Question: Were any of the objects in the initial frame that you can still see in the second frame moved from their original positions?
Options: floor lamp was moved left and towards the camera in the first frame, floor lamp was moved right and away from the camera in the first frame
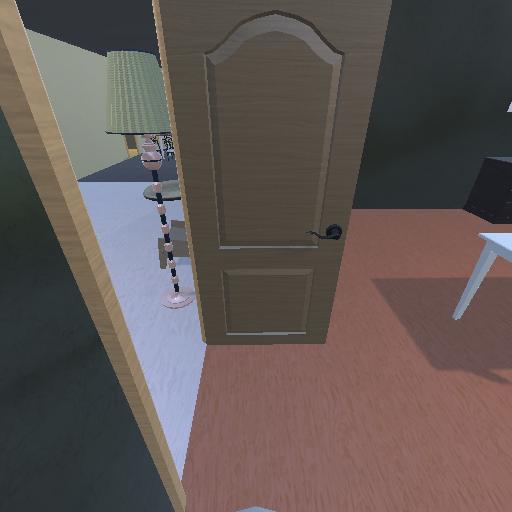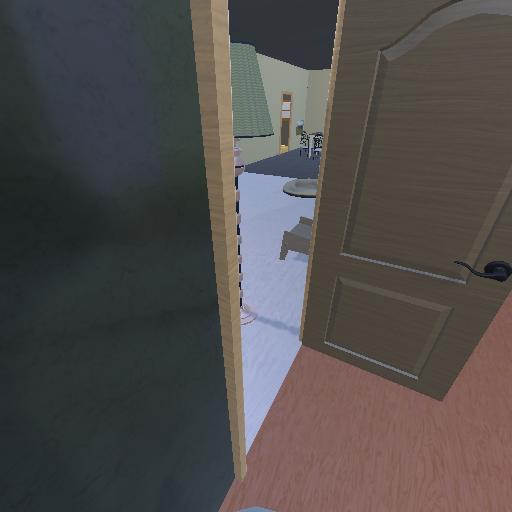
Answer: floor lamp was moved left and towards the camera in the first frame